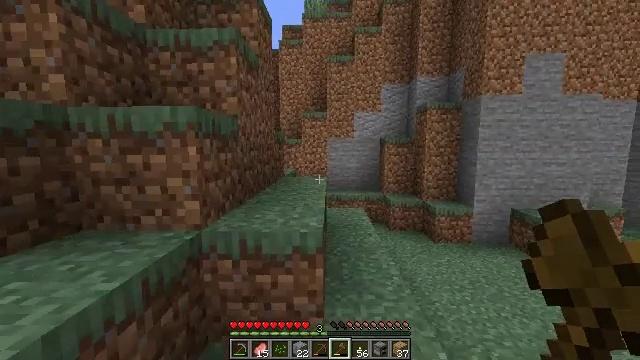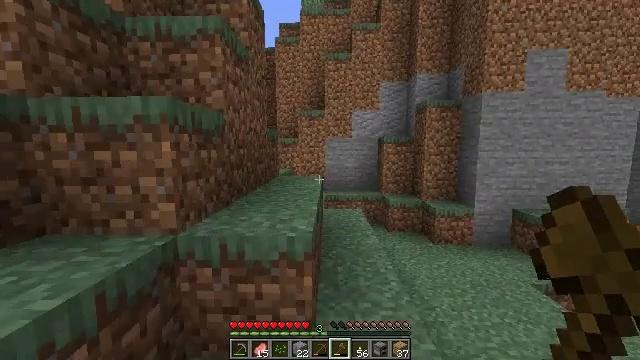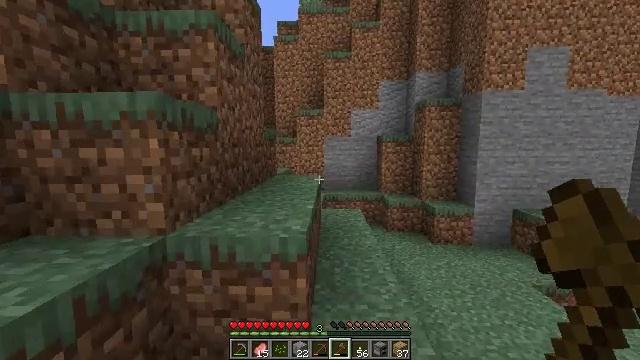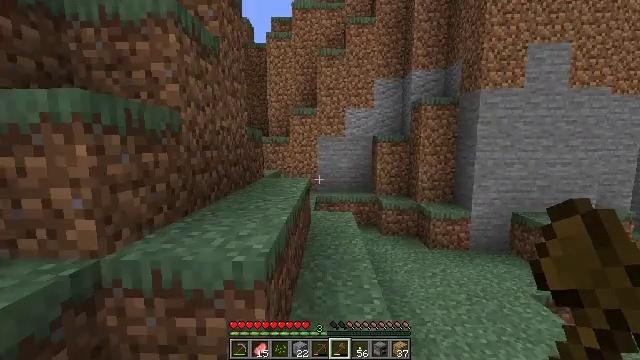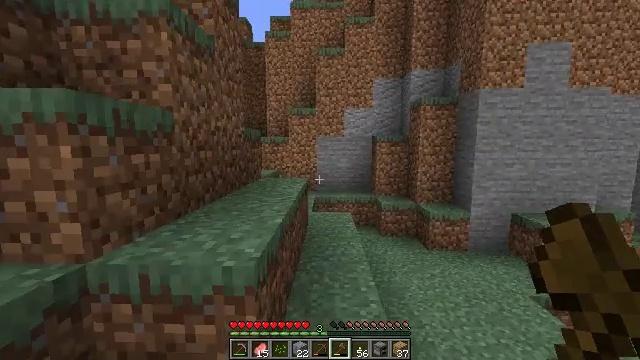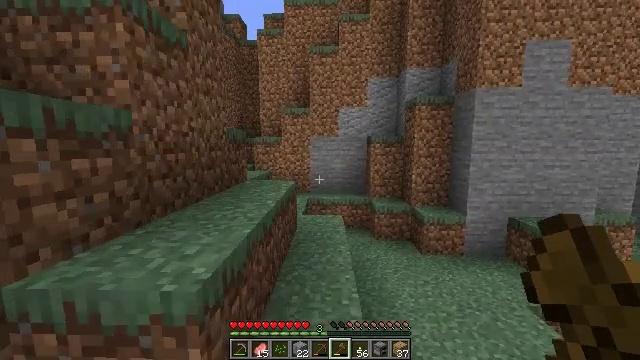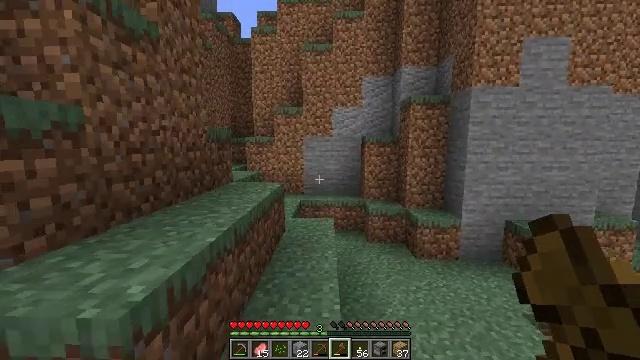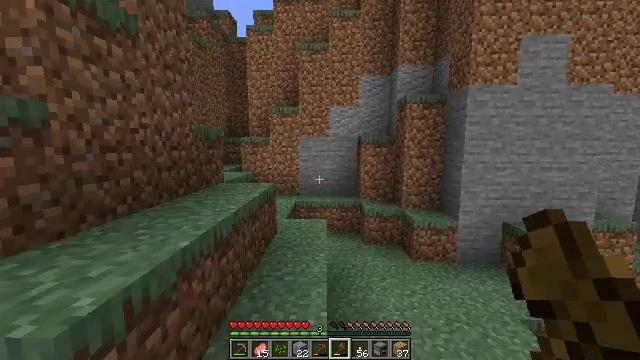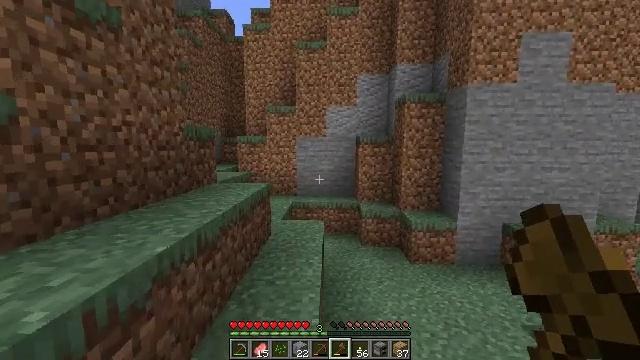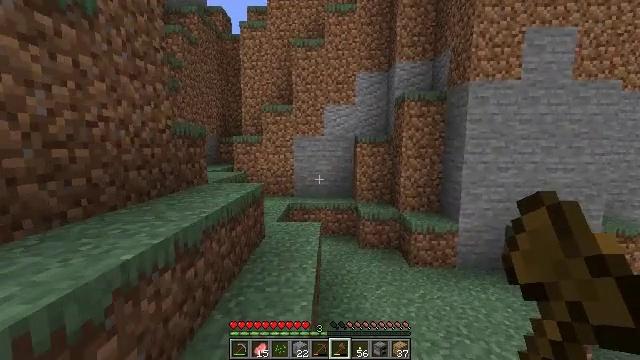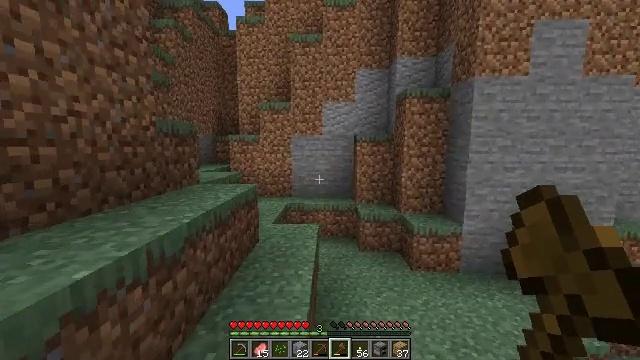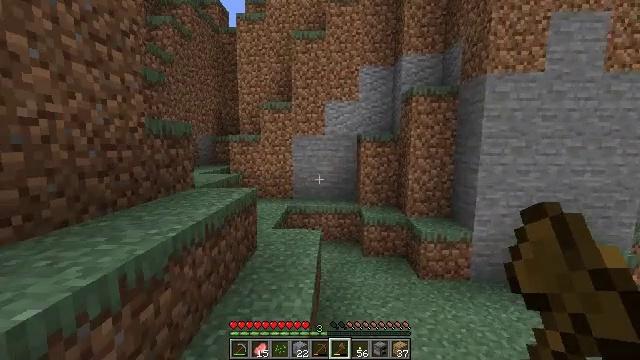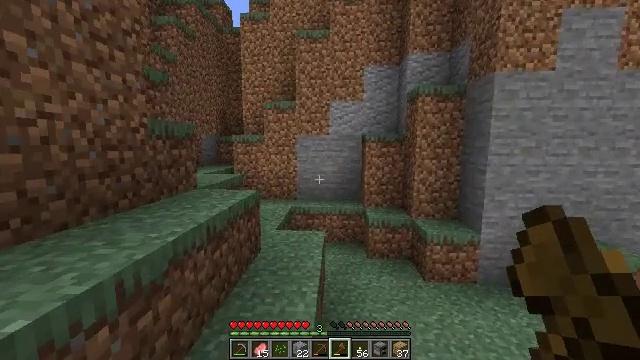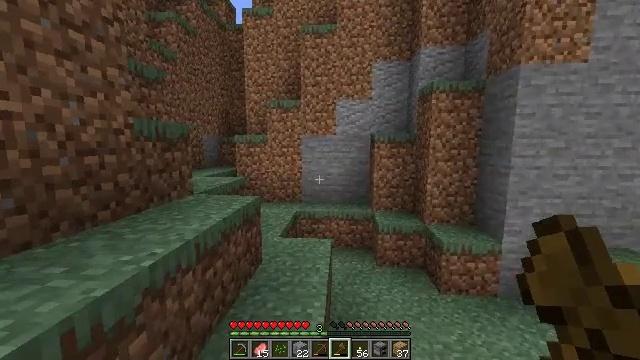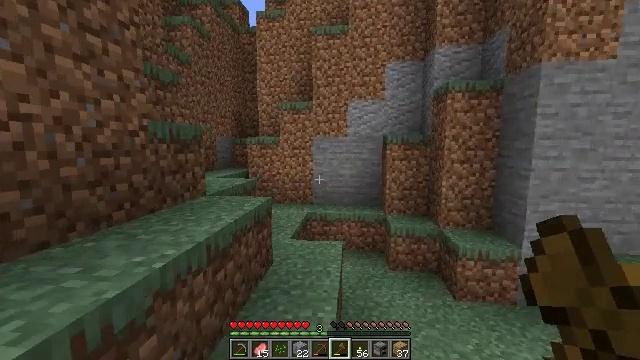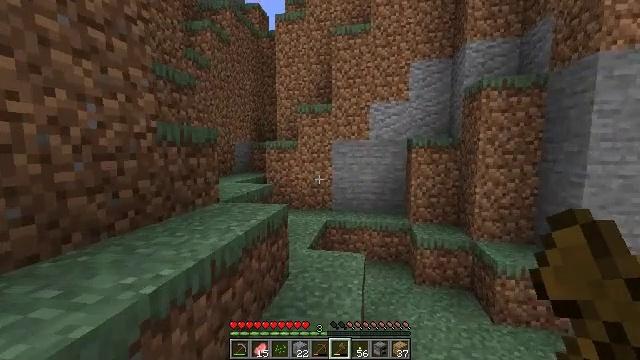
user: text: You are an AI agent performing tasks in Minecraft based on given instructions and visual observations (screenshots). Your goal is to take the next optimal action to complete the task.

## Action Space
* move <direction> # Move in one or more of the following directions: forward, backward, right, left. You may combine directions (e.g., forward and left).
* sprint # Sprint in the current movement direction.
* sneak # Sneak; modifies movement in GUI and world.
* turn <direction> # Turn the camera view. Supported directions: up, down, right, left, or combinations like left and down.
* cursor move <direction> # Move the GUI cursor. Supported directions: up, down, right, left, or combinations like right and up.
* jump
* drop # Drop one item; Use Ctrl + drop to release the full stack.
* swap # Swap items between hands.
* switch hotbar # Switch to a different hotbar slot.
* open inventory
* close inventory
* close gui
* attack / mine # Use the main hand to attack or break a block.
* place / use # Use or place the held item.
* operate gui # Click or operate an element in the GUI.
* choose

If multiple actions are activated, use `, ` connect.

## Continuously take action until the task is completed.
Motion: motion action
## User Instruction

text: Get dirt block.
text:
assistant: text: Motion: move forward and move right
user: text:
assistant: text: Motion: move forward and move right
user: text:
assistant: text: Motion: move forward and move right
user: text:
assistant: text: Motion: move forward and move right
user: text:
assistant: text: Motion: move forward and move right
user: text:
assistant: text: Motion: move forward and move right
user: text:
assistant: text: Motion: move forward and move right
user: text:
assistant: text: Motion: move forward
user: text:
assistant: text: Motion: move forward
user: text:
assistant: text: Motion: move forward
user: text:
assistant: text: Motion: move forward
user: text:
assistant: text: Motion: move forward
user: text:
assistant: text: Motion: move forward, turn left
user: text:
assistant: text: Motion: move forward, turn left
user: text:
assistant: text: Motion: move forward, turn left
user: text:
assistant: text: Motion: move forward, turn left
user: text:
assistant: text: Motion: move forward
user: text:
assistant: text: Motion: move forward
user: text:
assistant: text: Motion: move forward
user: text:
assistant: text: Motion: move forward, turn left and up
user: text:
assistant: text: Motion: move forward, turn left and up
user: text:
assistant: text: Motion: move forward, turn left and up
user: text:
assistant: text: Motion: move forward, turn left and up
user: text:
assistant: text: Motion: move forward, turn left and up
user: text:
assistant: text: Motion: move forward
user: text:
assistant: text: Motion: move forward
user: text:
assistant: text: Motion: move forward, jump
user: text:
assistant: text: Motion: move forward, jump
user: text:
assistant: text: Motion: move forward, jump
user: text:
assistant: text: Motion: move forward, jump